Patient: sex F, age 51
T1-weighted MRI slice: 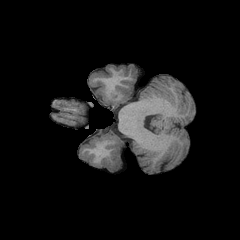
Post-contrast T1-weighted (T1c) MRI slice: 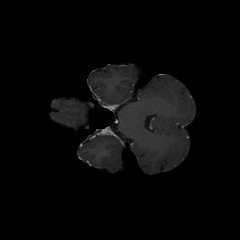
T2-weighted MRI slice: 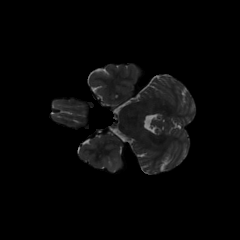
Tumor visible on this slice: yes
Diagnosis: Astrocytoma, IDH-wildtype
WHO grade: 3